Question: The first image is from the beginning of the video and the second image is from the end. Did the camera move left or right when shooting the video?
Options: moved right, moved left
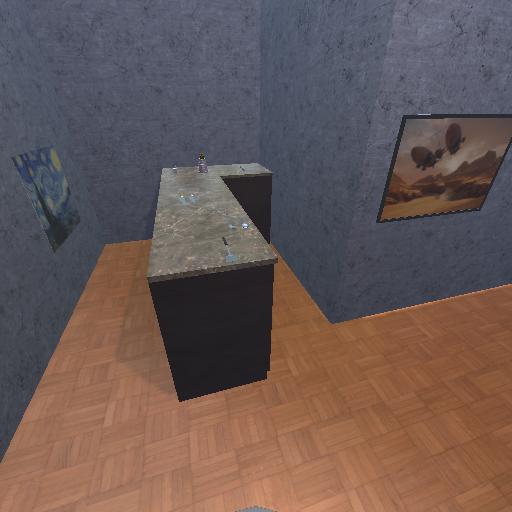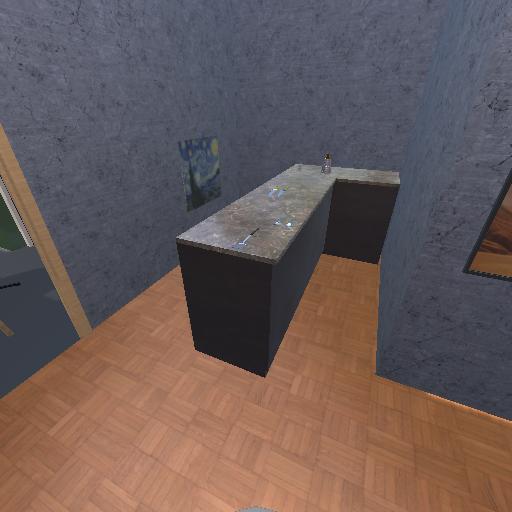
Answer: moved right